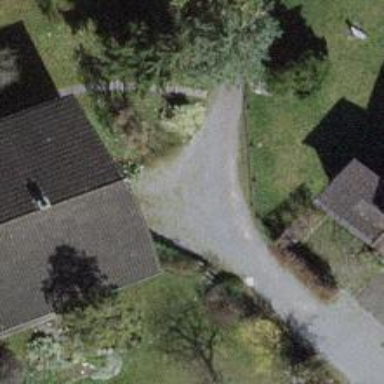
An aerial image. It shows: Driveway with fine gravel surface.